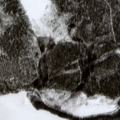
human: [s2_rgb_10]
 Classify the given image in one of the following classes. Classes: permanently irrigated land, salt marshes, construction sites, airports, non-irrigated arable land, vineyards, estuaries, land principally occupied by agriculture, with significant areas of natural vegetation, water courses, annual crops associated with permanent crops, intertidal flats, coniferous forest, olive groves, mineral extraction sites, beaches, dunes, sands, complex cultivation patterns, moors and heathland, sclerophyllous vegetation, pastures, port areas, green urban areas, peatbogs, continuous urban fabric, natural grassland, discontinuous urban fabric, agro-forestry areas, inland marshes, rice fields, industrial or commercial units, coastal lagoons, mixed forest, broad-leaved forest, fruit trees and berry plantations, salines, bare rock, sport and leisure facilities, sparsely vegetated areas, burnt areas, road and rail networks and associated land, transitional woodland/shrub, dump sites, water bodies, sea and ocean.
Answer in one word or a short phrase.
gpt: coniferous forest, mixed forest, water bodies